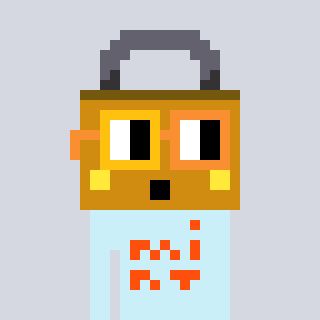
a pixel art character with square yellow and orange glasses, a lock-shaped head and a cold-colored body on a cool background